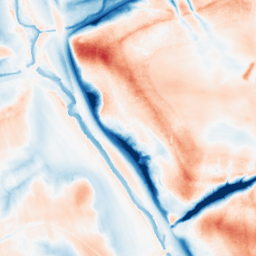
Category: trend_removal
Decomposition family: local_polynomial
Decomposition parameters: window_size: 51
degree: 2
Upsampling method: sinc_blackman
Upsampling parameters: scale: 2
kernel_size: 16
Upsampling scale: 2